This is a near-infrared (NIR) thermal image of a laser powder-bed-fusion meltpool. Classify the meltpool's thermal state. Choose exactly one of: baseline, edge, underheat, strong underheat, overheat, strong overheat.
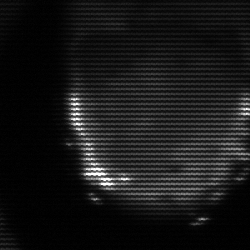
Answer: edge